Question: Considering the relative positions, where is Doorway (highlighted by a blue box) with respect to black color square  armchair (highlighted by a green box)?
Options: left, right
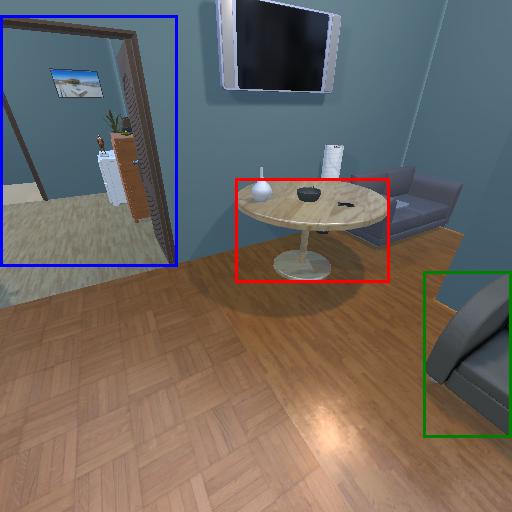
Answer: left